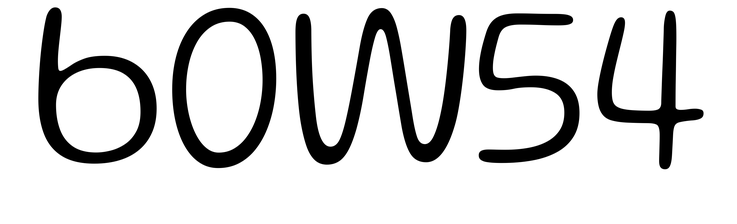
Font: Gluten_ExtraLight